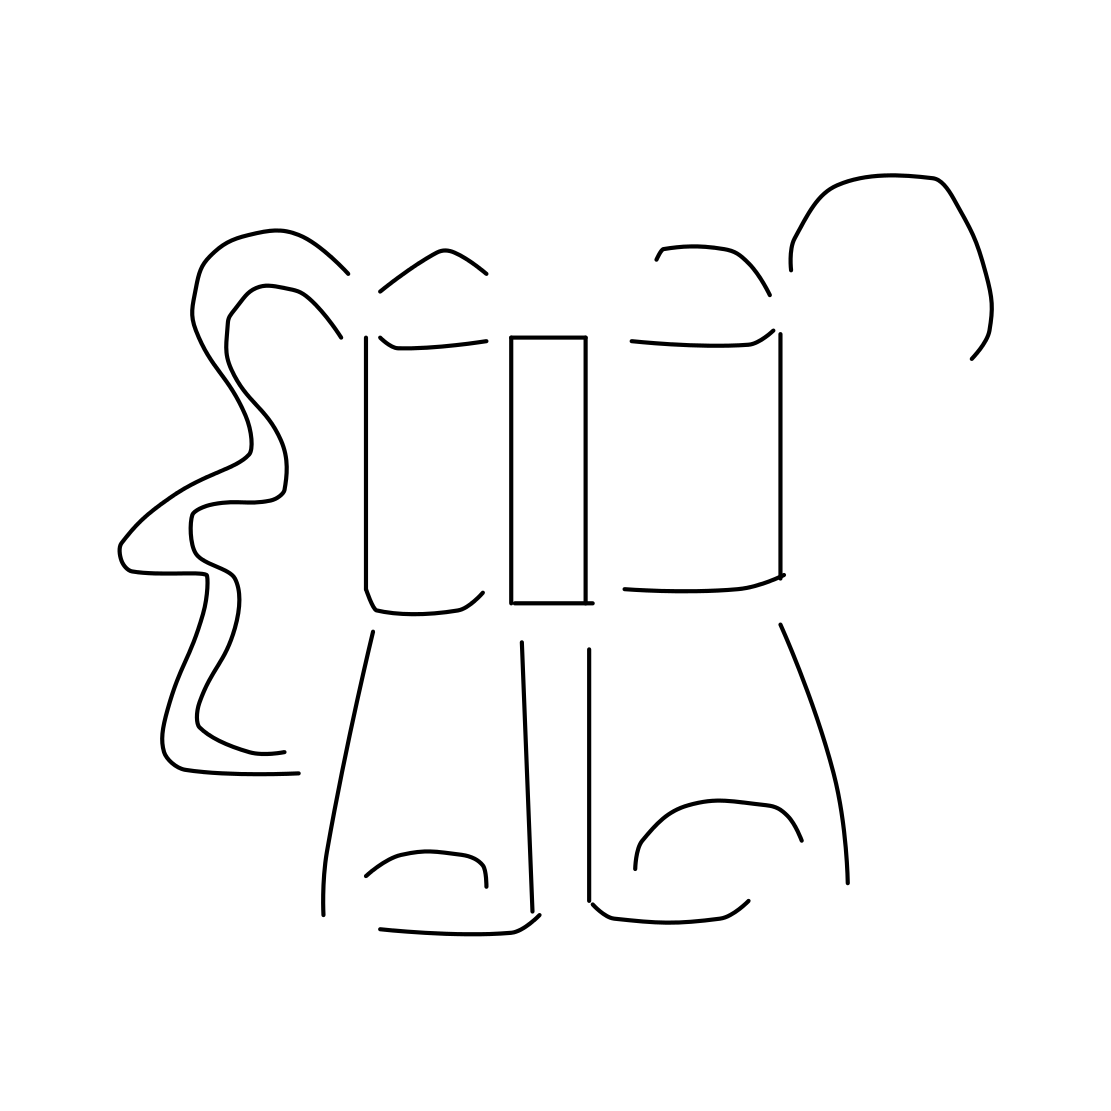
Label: binoculars